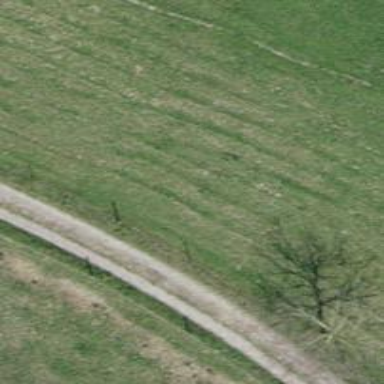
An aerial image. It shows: Track with grade2 tracktype.